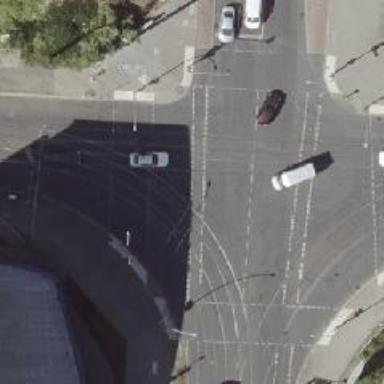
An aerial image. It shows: Tram crossing on the railway.